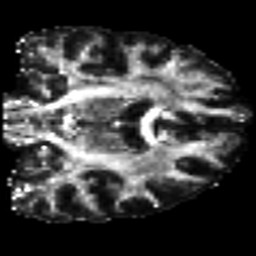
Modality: FA
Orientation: coronal
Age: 36
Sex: male
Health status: ill
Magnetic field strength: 3 T
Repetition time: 9 s
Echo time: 0.093 s